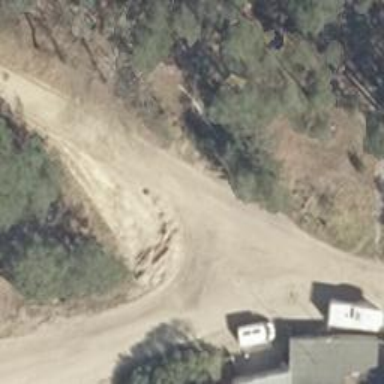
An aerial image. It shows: Service road with earth surface.